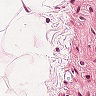
Metastatic tissue present: no